Question: have coded so far for alertdialog with listview and submit button but now i want to add "check all" and "uncheck all" buttons to my listview is it possible to add in alertdialog: listview,checkall button, uncheck all button and submit button with eventListeners to all the button plus listview adapter?. I surfed a lot all i could find is alertdialog with only listview and submit button.
Here's my code:
'''
AlertDialog.Builder builder = new AlertDialog.Builder(
getActivity());
builder.setTitle("Select Category List");
final ListView modeList = new ListView(getActivity());
// Creating a button - submit
Button btnDone = new Button(getActivity());
btnDone.setText("Done");
btnDone.setTextColor(getActivity().getResources().getColor(
android.R.color.white));
btnDone.setBackgroundResource(R.drawable.donebtn_with_bg);
final ArrayAdapter<String> modeAdapter = new ArrayAdapter<String>(
getActivity(),
android.R.layout.simple_list_item_multiple_choice,
android.R.id.text1, EavesList);
modeList.addFooterView(btnDone);
modeList.setChoiceMode(ListView.CHOICE_MODE_MULTIPLE);
modeList.setAdapter(modeAdapter);
for (int i = 0; i < EavesList.size(); i++) {
if (selectedItems.size() != 0) {
for (int j = 0; j < selectedItems.size(); j++) {
if (EavesList.get(i).contains(selectedItems.get(j))) {
modeList.setItemChecked(i, true);
j = selectedItems.size() + 2;
} else {
if (j + 1 == selectedItems.size()) {
modeList.setItemChecked(i, false);
}
}
}
} else {
Log.e("Selected Item ", "No Values");
}
}
builder.setView(modeList);
final Dialog dialog = builder.create();
btnDone.setOnClickListener(new View.OnClickListener() {
public void onClick(View v) {
selectedItems.clear();
eavesdropping.setText("");
SparseBooleanArray checked = modeList
.getCheckedItemPositions();
selected_community_id = new String[checked.size()];
String[] evas_id;
for (int i = 0; i < checked.size(); i++) {
int position = checked.keyAt(i);
if (checked.valueAt(i))
selectedItems.add(EavesList.get(position));
selected_community_id[i] = EavesList_id
.get(position);
}
for (int i = 0; i < selected_community_id.length; i++) {
eavesdropping_hide.append(selected_community_id[i]);
if (i != selected_community_id.length - 1) {
eavesdropping_hide.append(",");
}
}
String[] outputStrArr = new String[selectedItems.size()];
for (int i = 0; i < selectedItems.size(); i++) {
outputStrArr[i] = selectedItems.get(i);
eavesdropping.append(outputStrArr[i]);
eavesdropping.append(" | ");
}
dialog.dismiss();
}
});
dialog.show();
'''
in above code i have added submit button as using addFooterView method of Listview..
here's how i want:
so any tutorial or any idea or code related to this will help me. thanks in advance and sorry for long post.
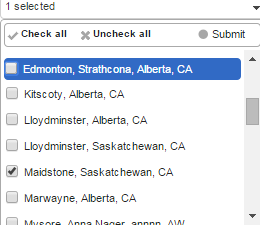
Answer: Yes you can do that.On check all click you need to call adapter with values that will tell you need to check all check box in adapter.Similarly with uncheck case.
Both time you need to notify adapter to set again value.